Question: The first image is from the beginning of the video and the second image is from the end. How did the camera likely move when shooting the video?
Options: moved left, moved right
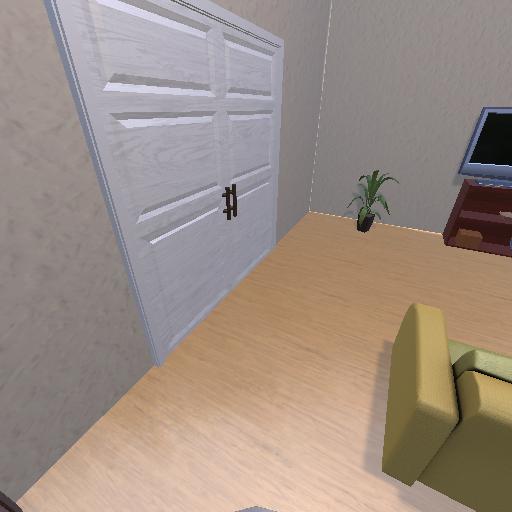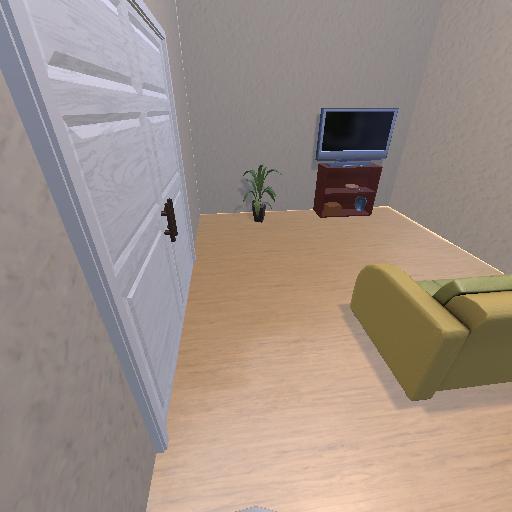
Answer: moved left